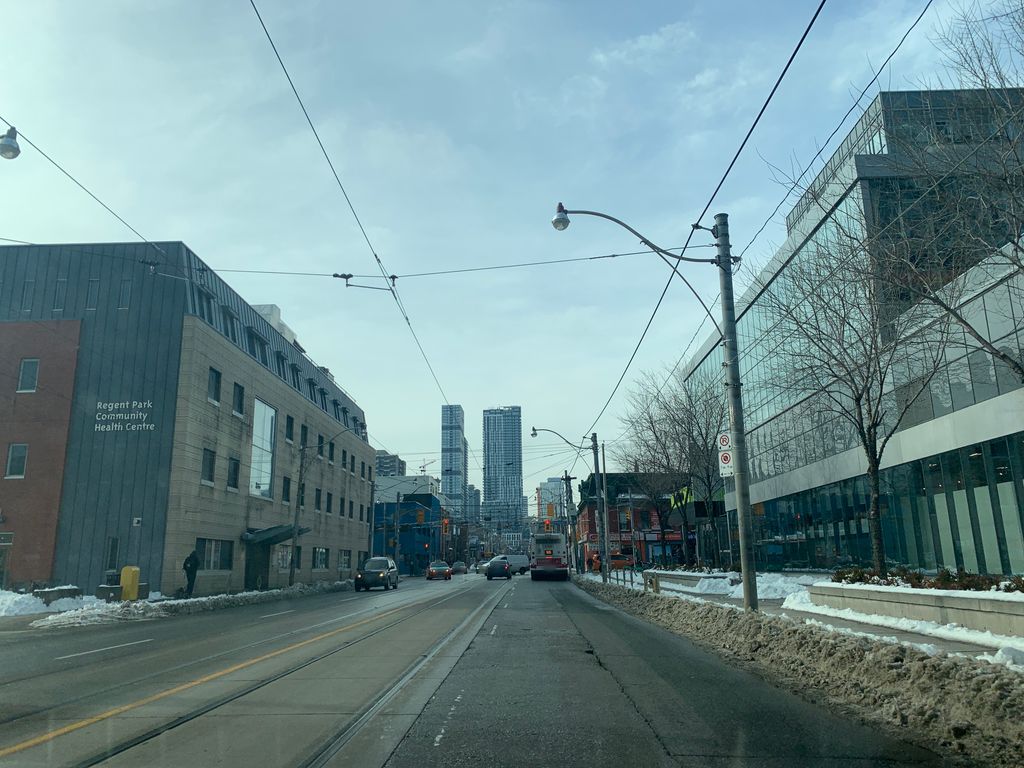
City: toronto